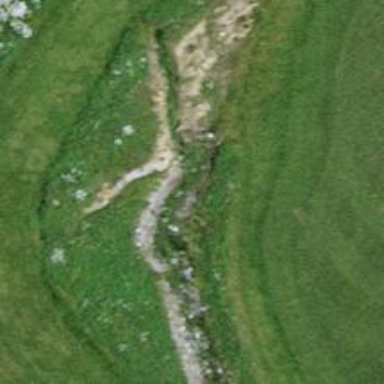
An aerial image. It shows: Ditch serving as water hazard on golf course.